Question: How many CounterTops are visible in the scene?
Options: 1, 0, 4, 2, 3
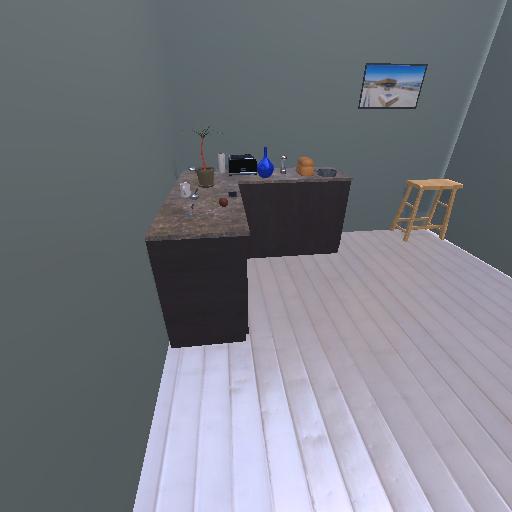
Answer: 1